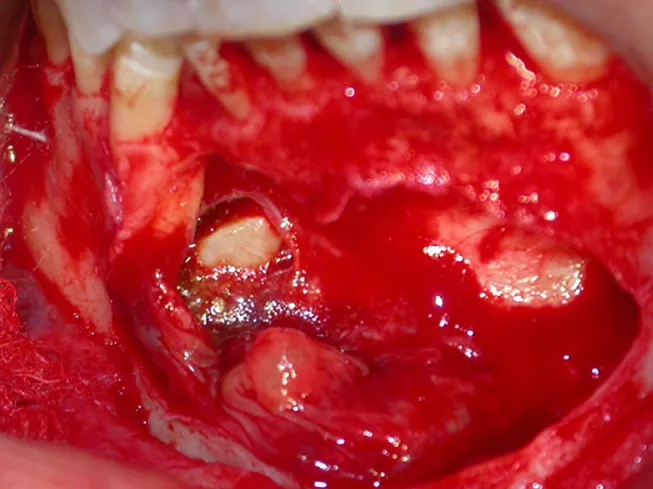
view of the right mandibular permanent canine after enucleation of the cyst.
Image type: medical_photograph (other_medical_photograph)